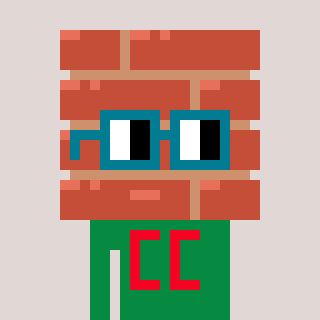
a pixel art character with square dark green glasses, a wall-shaped head and a green-colored body on a warm background